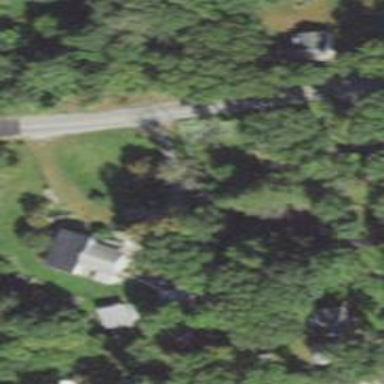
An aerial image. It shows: Residential driveway used as service road.